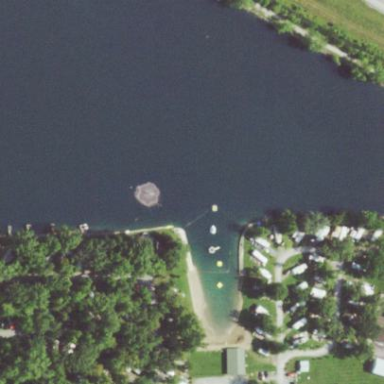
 providing spot for water sports enthusiasts."